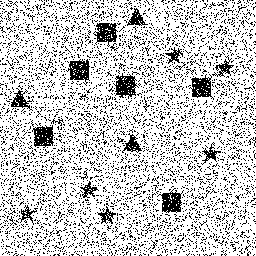
Squares: 6
Triangles: 3
Stars: 6
Total shapes: 15